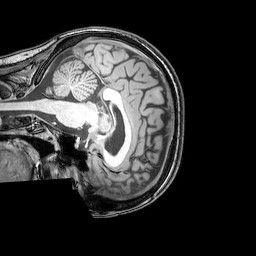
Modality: T1w
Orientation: sagittal
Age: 26
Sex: female
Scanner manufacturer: philips
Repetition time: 0.008199 s
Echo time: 0.00377 s